Field crop: tomato
Growth stage: 1
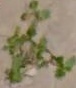
Species: portulaca